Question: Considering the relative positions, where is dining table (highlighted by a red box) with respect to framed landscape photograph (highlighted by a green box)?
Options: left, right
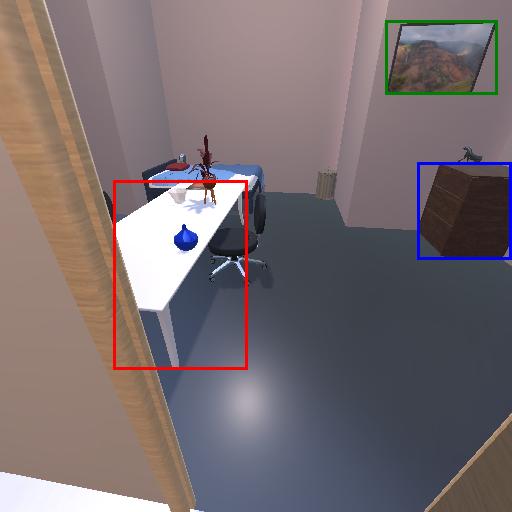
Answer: left